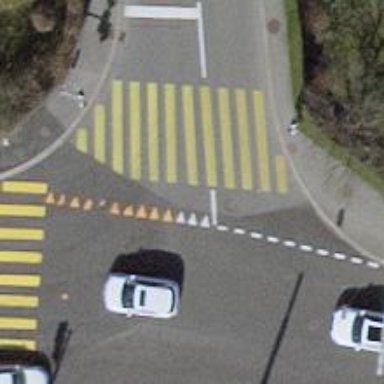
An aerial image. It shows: Road with traffic signals and zebra crossing with traffic signals.